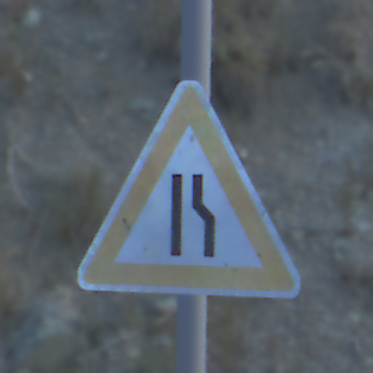
Verkehrszeichen: EinseitigVerengteFahrbahnRechts
Umgebung: Outdoor, RoadRail
Tageszeit: SunriseSunset
Wetter: Clear
Licht: Natural
Jahreszeit: NotSpecified
Kontrast: LowContrast